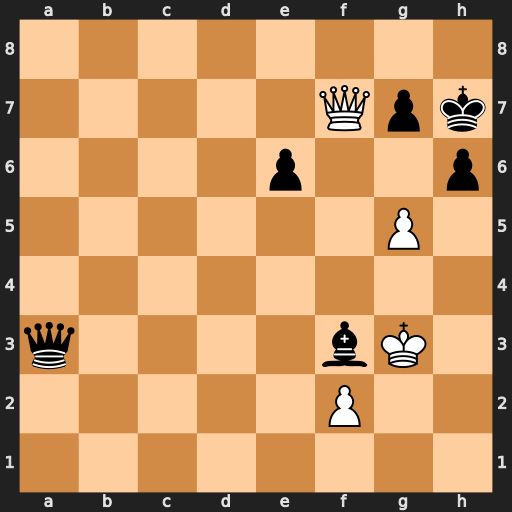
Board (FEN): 8/5Qpk/4p2p/6P1/8/q4bK1/5P2/8
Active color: w
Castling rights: -
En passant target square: -
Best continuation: g6+ Kh8 Qe8+ Qf8 Qxf8#